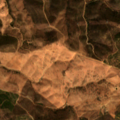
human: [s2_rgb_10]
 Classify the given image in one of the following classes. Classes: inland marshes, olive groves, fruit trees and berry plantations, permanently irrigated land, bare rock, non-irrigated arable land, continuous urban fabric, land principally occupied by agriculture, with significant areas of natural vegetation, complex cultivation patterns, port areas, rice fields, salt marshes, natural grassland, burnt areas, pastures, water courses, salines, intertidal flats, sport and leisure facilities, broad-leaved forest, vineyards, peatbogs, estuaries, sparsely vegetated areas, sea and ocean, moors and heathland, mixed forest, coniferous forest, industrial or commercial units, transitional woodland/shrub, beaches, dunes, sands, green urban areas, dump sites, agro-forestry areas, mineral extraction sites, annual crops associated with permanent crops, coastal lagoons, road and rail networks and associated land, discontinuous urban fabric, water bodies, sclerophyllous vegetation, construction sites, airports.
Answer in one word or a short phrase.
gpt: land principally occupied by agriculture, with significant areas of natural vegetation, sclerophyllous vegetation, transitional woodland/shrub